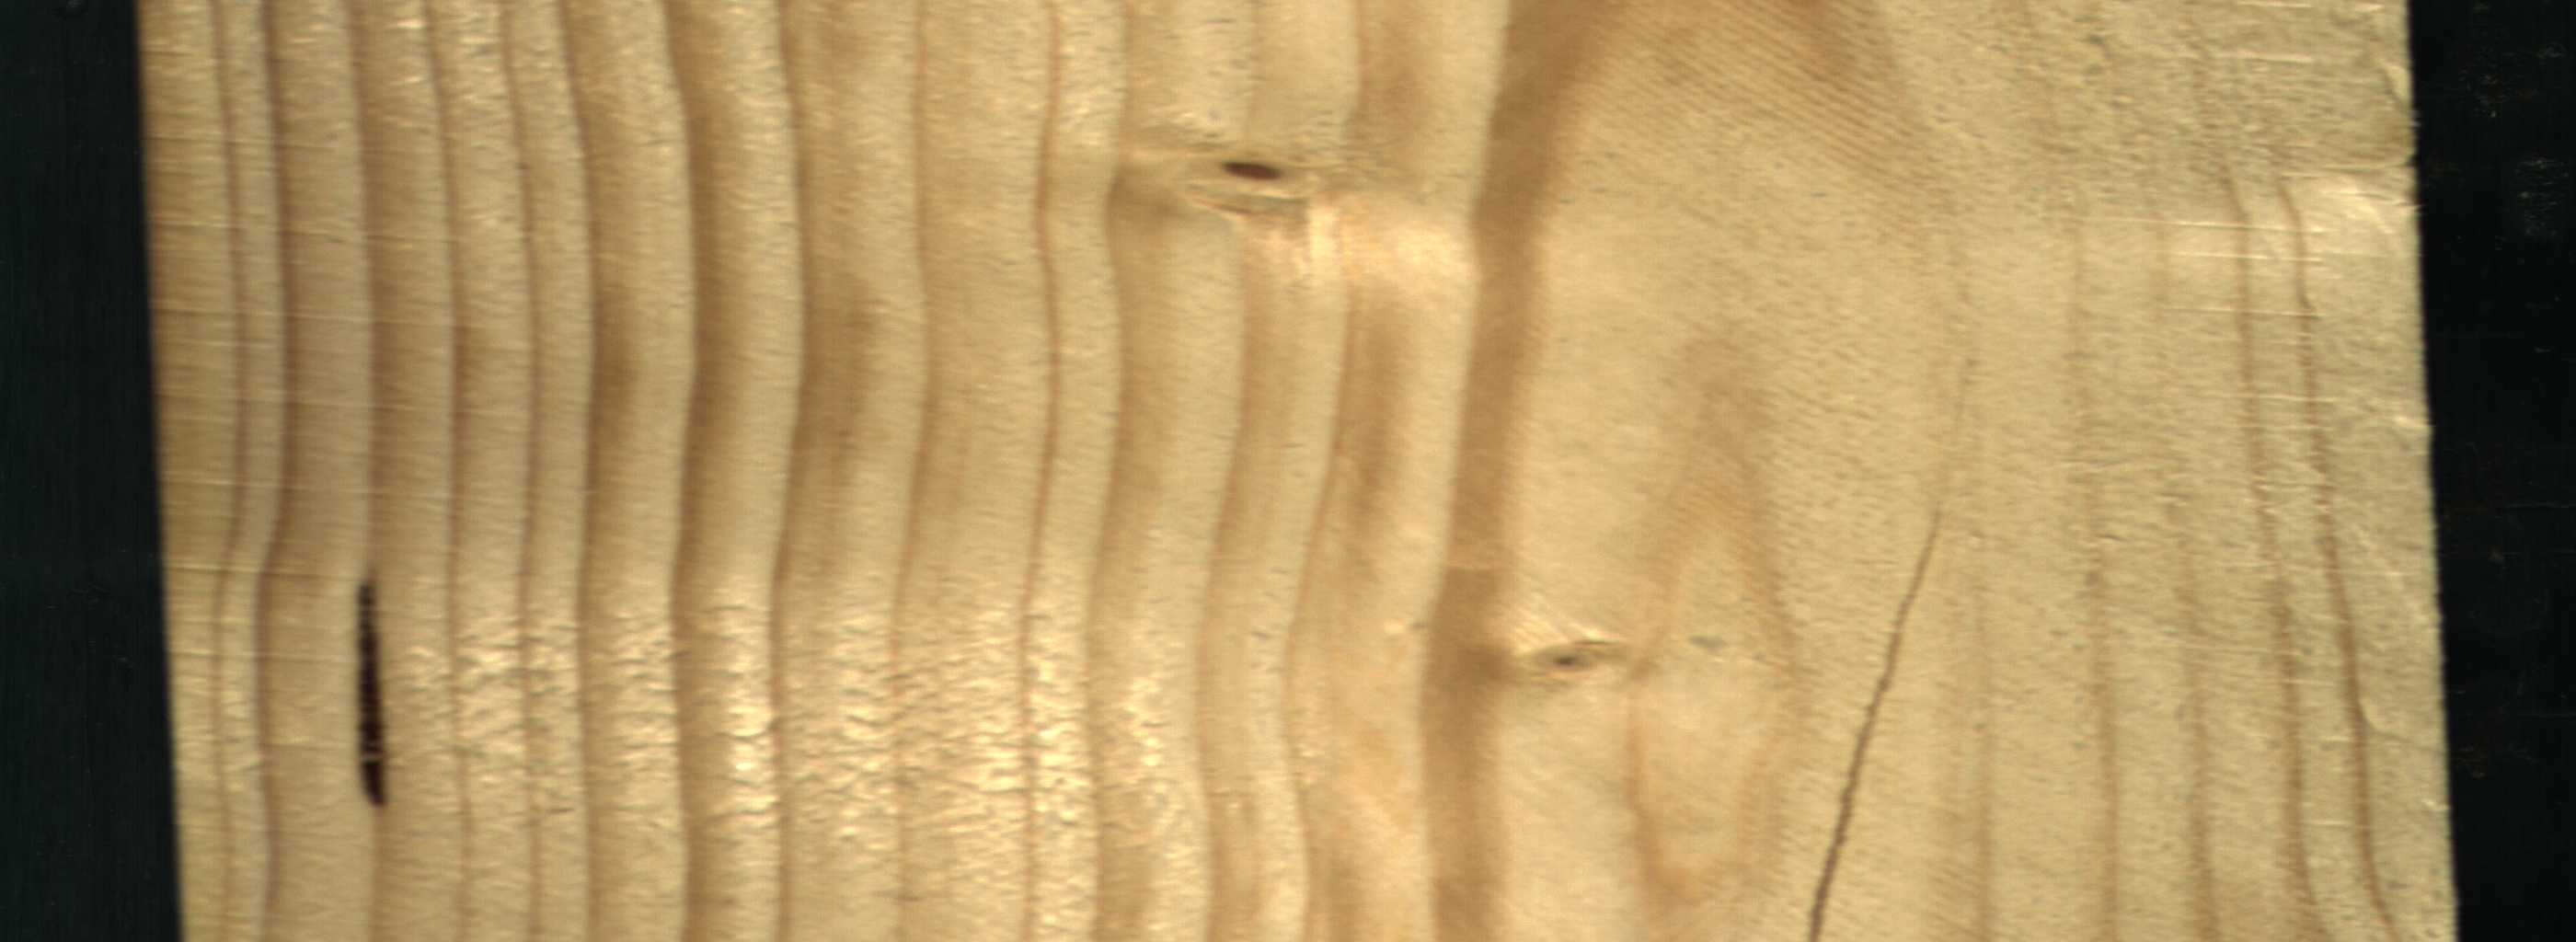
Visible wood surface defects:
resin
Crack
Dead_Knot
Live_Knot